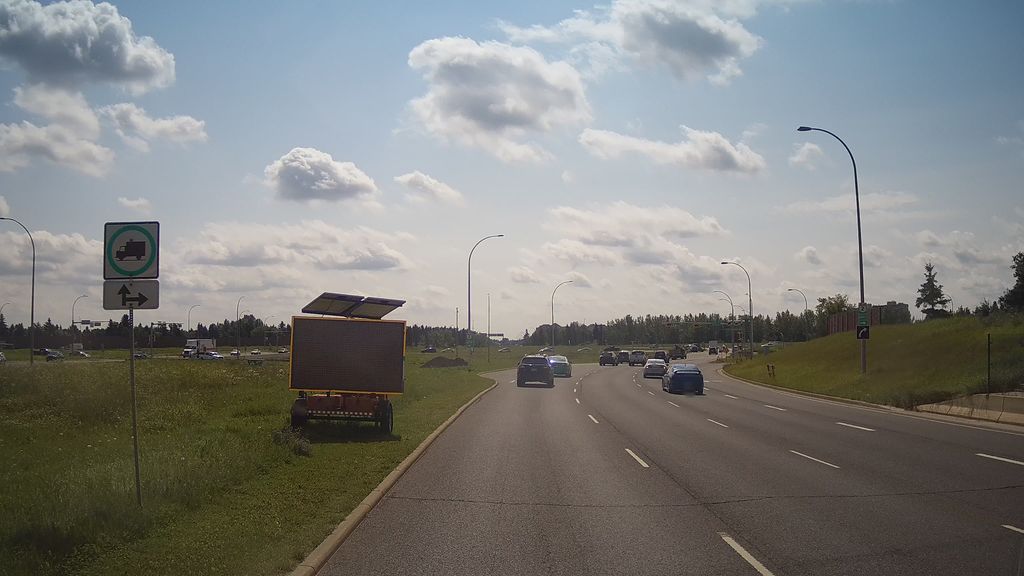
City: edmonton